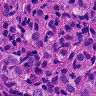
Metastatic tissue present: yes